Field crop: maize
Growth stage: 2
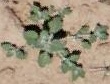
Species: chenopodium